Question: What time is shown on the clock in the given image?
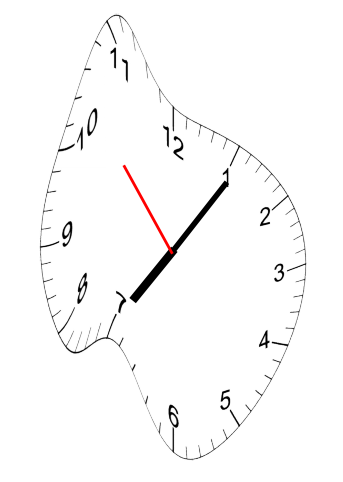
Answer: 07:05:53